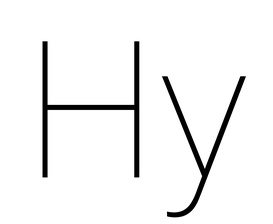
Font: Roboto_Thin